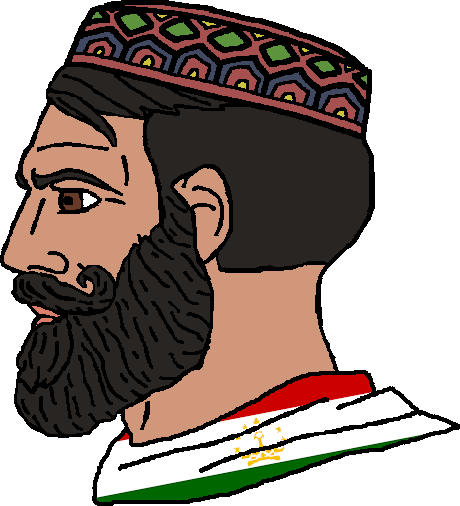
Label: 4_Yes_Chad